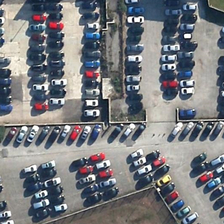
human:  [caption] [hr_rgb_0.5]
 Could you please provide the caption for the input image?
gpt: this is a small parking lot .

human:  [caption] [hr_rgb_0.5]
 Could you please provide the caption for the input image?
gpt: this is a small parking lot .

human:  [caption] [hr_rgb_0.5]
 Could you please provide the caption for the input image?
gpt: it's full of cars .

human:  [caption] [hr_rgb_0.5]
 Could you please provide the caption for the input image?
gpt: it's full of cars .

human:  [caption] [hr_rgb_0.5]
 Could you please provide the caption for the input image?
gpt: this is a small parking lot .